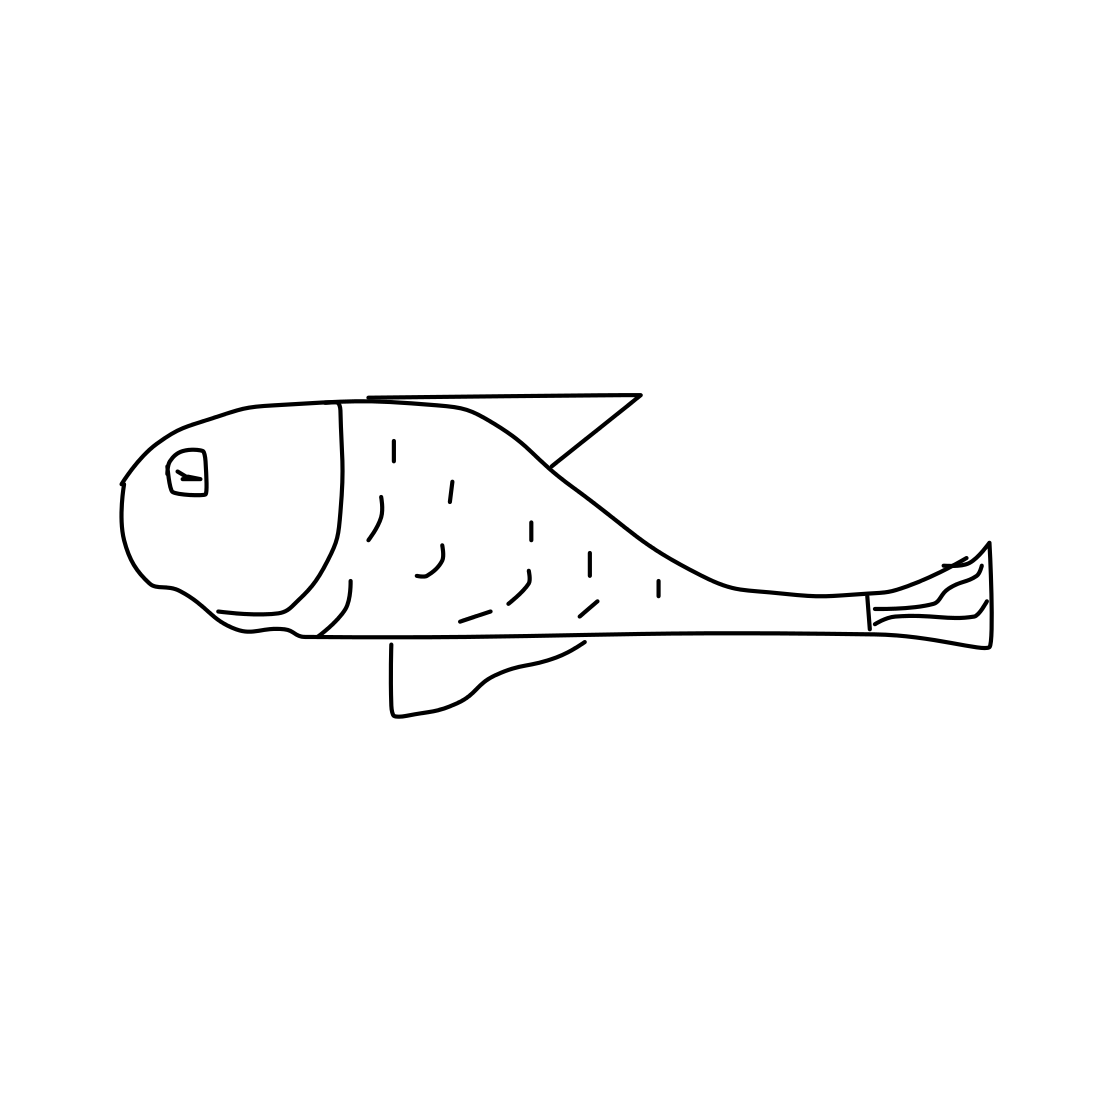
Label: shark